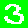
Digit: 3